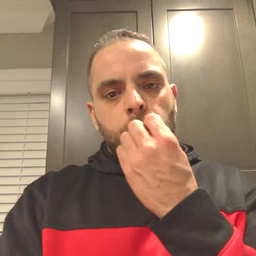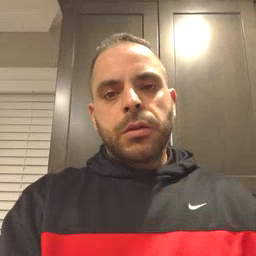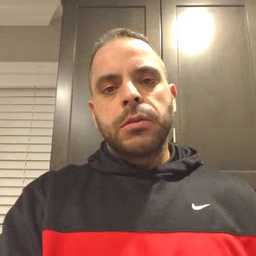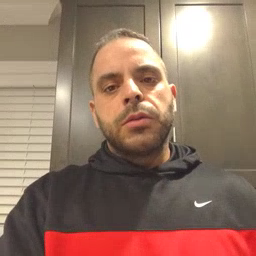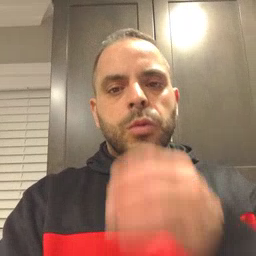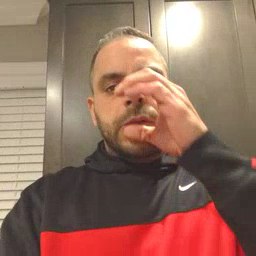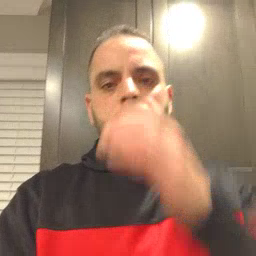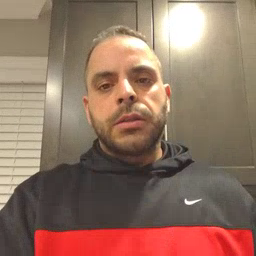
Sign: drink